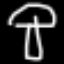
Label: mushroom